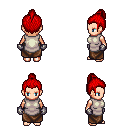
a pixel art fantasy rpg character, female body template, human, light skin, white tunic, robe skirt, red short topknot hairstyle, metal gloves, four views (front, back, left, right), 2x2 character sprite sheet, small pixel art, hard edges, no anti-aliasing